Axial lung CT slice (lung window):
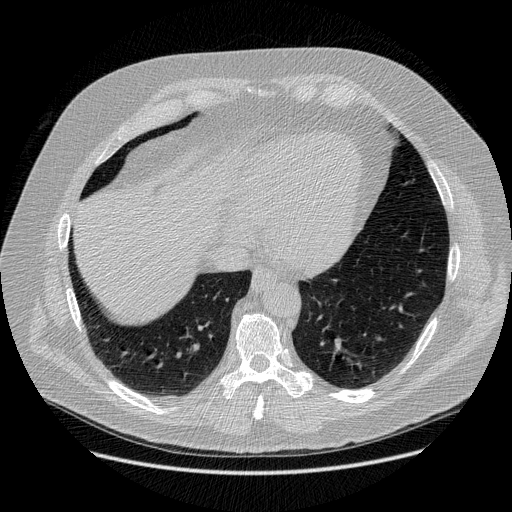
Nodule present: no